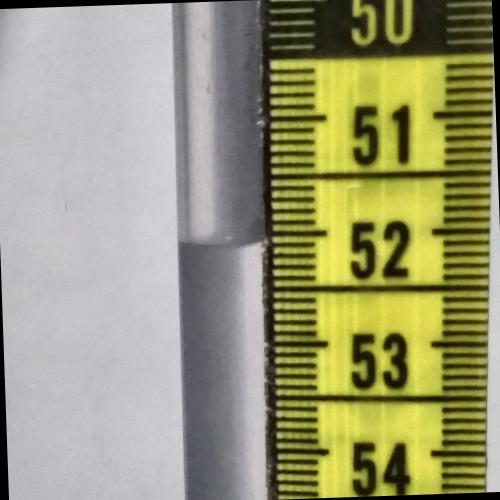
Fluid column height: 52.0 cm